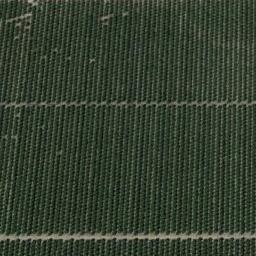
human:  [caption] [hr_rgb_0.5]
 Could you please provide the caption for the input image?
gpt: Several green rectangular farmlands are neatly arranged on the ground .

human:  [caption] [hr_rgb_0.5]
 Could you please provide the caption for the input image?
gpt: There are some deep green rectangular farmland .

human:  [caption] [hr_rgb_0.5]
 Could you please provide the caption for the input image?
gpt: Two neatly arranged green rectangular farm fields .

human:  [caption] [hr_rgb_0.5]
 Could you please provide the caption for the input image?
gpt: There are lots of crops in rectangular farmlands .

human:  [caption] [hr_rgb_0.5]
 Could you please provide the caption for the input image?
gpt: There are two paths between the green rectangular farmlands .